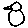
Label: bird